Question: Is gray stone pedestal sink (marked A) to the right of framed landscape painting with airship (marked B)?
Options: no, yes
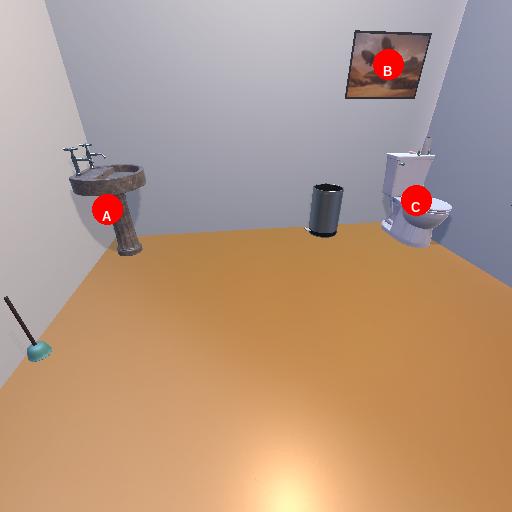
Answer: no